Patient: sex M, age 60
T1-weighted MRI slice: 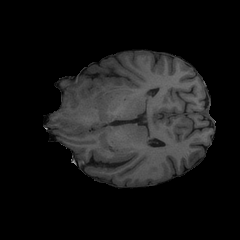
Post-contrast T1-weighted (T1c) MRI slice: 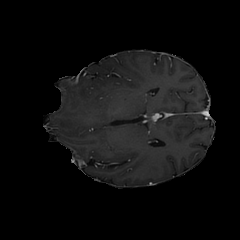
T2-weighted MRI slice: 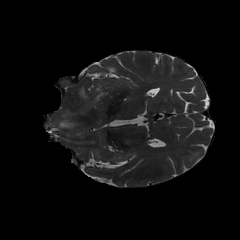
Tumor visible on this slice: yes
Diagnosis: Glioblastoma, IDH-wildtype
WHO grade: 4